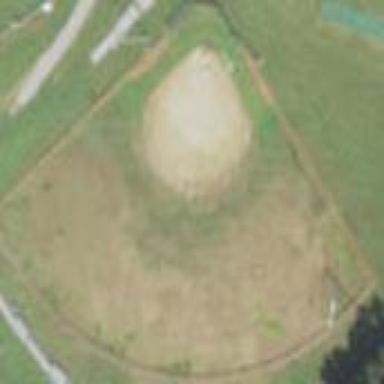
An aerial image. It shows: Baseball pitch for leisure and sports activities.